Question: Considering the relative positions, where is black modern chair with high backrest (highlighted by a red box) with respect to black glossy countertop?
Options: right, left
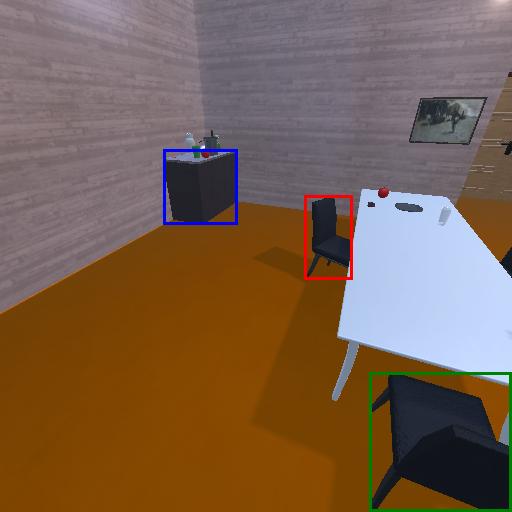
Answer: right